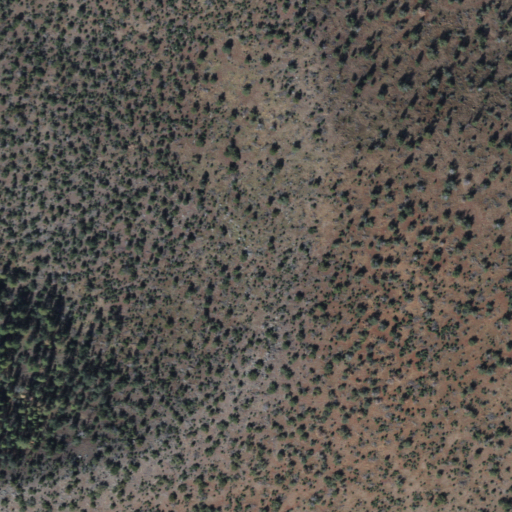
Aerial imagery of mountain in Arizona named Potato Hill containing evergreen forest, grassland, and shrub